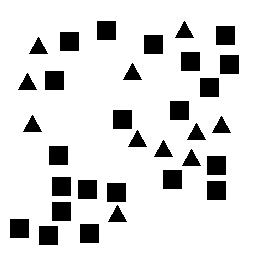
Squares: 21
Triangles: 11
Stars: 0
Total shapes: 32